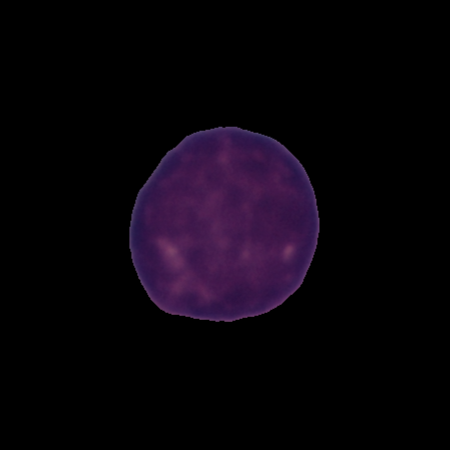
Label: cancer